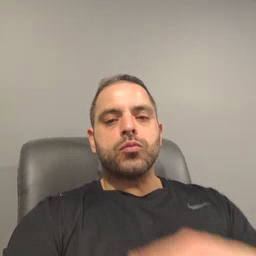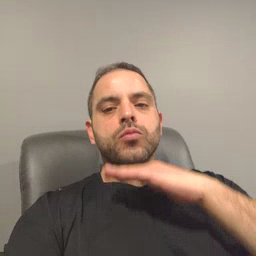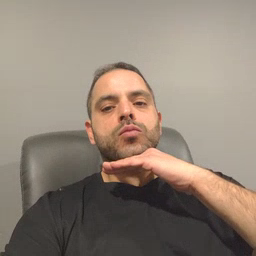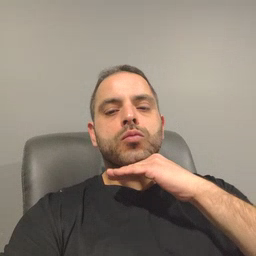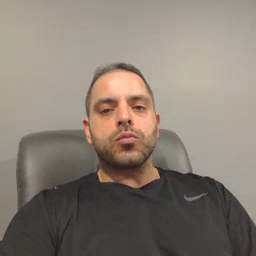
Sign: pig